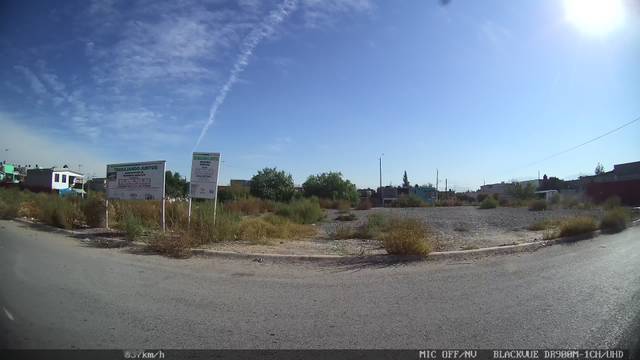
Region: Mexico
Coordinates: 25.465, -101.02